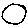
Label: circle